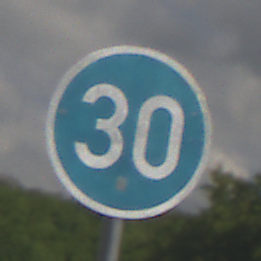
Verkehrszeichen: VorgeschriebeneMindestgeschwindigkeit
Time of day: Midday
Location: Outdoor (RoadRail)
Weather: PartlyCloudy
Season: NotSpecified
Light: Natural